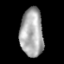
Tissue: lung
Cell type: Endothelial cells
Senescence score: 0.1982
Nuclear area (px): 1092
Mean DAPI intensity: 168.939